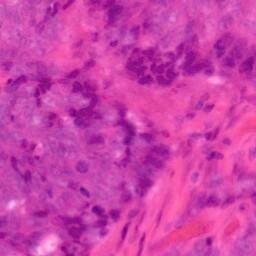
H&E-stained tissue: Colon